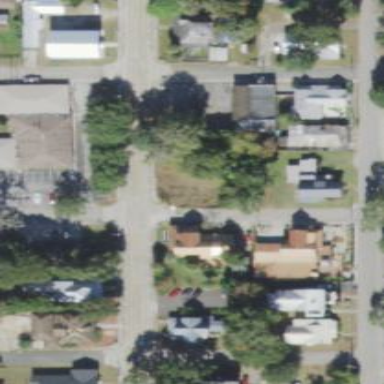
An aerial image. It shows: This residential area consists of single-family homes.